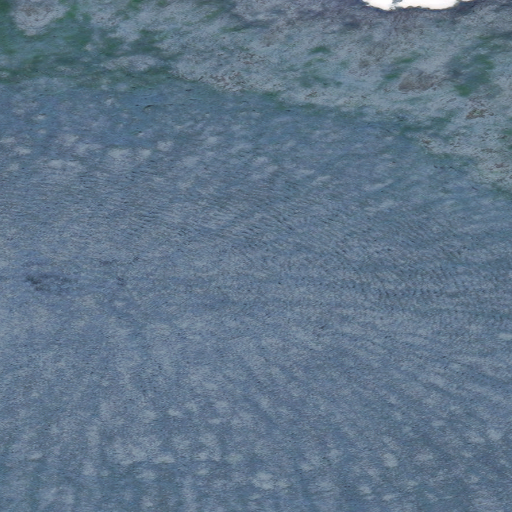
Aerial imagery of mountain in Alaska named Mount Okumiak containing only unknown